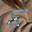
Label: 5